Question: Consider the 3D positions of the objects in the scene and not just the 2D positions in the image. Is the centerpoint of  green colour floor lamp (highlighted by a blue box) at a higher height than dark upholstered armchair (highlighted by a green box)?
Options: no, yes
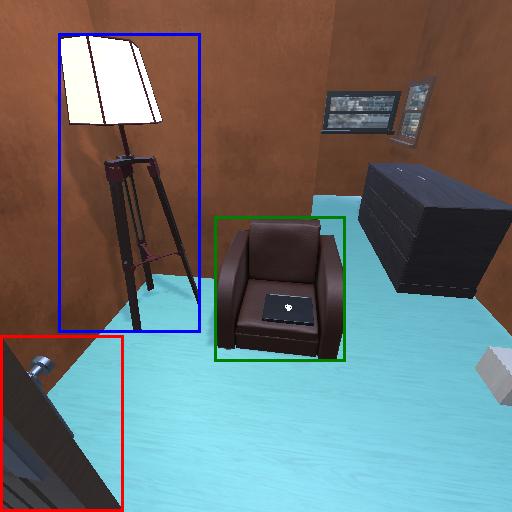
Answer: no